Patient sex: F
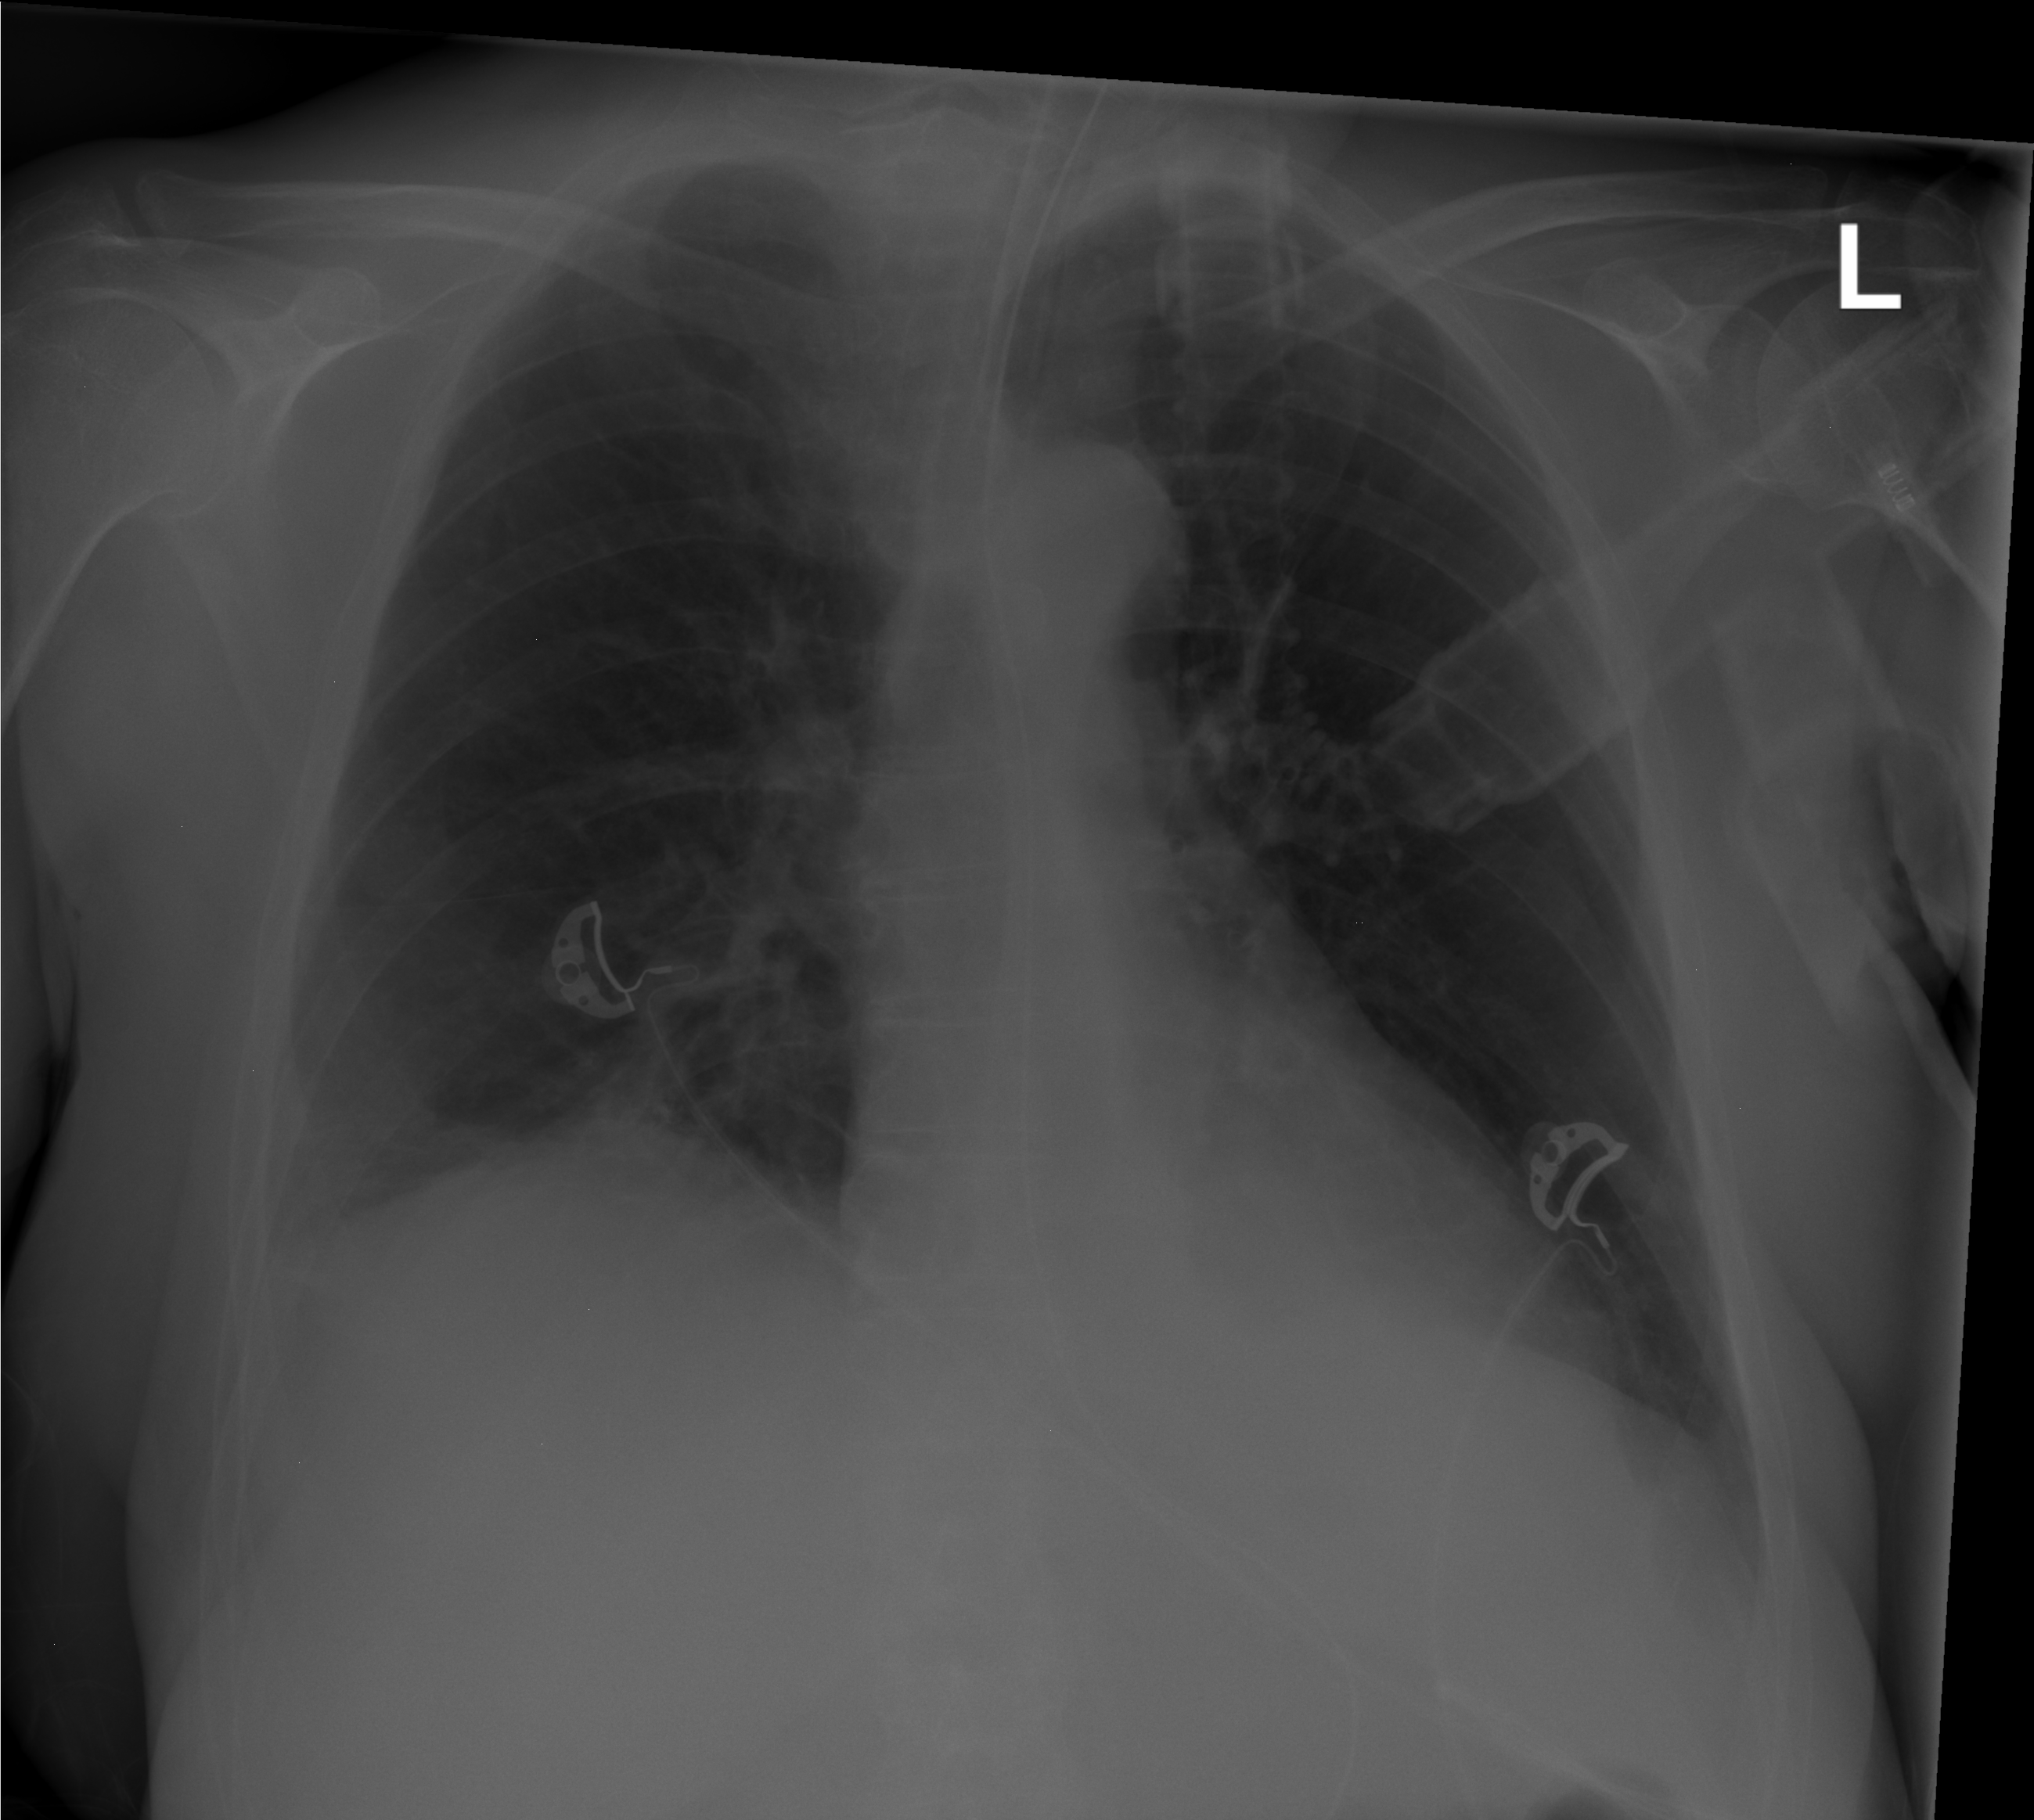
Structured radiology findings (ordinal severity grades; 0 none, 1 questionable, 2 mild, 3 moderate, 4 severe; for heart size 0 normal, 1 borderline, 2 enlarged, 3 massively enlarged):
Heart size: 0
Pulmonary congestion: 0
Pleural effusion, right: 1
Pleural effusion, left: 0
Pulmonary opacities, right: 0
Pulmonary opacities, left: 0
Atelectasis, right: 2
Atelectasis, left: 2